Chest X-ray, PA view. Patient: 71 years old, sex M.
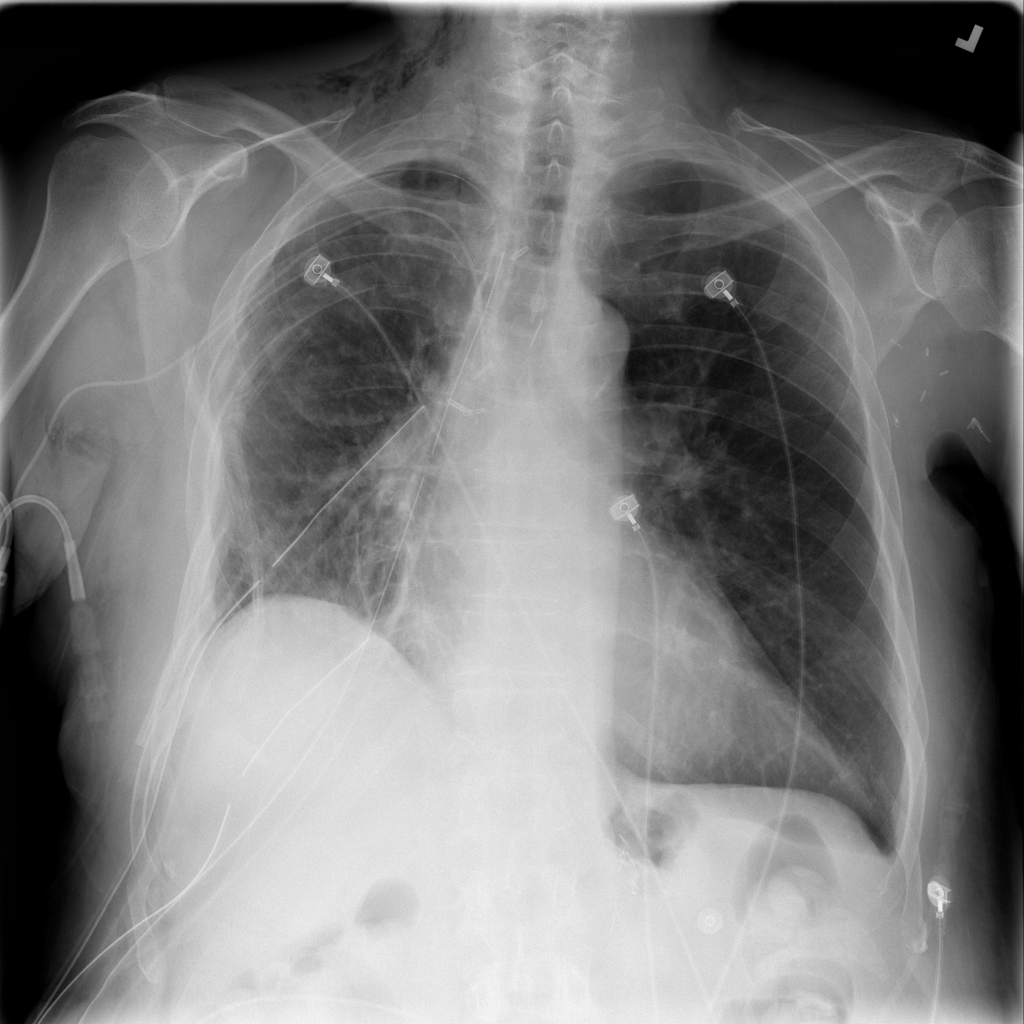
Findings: Emphysema, Pneumothorax